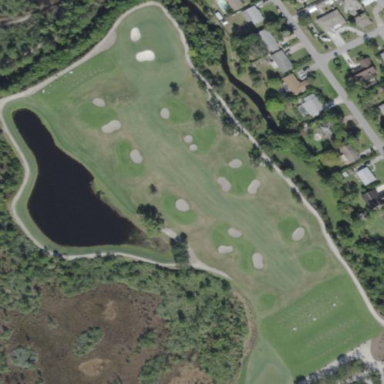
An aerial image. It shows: Grassy area designated as driving range for golf.